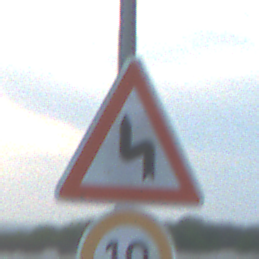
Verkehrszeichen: DoppelkurveZunaechstLinks
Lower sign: Geschwindigkeit10
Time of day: SunriseSunset
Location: Outdoor (Beach)
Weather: PartlyCloudy
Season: NotSpecified
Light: Natural